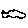
Label: car